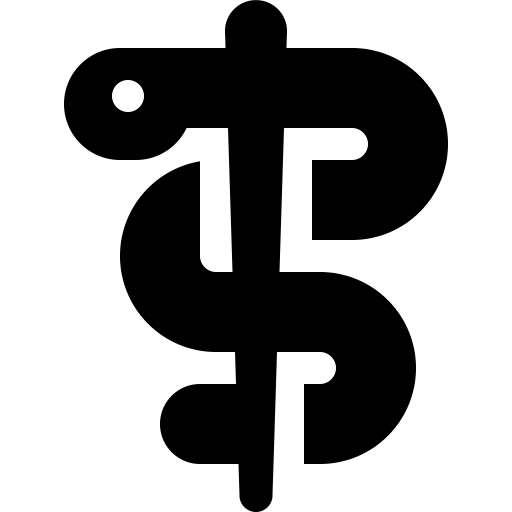
Tags: icon, FontAwesome, fa-icon, solid, staff, snake